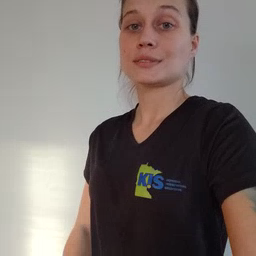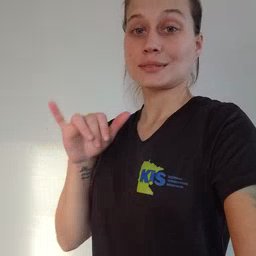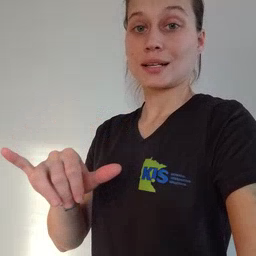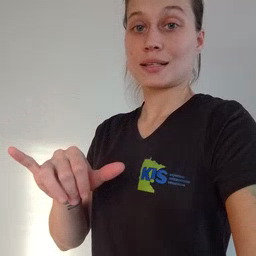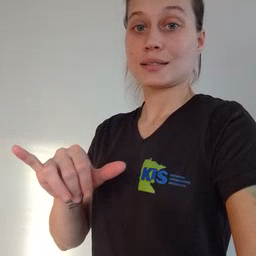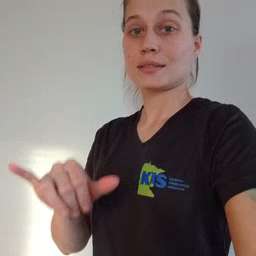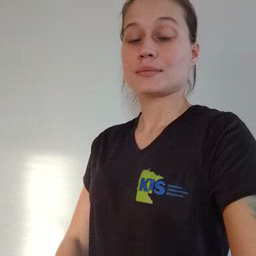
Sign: stay